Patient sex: M
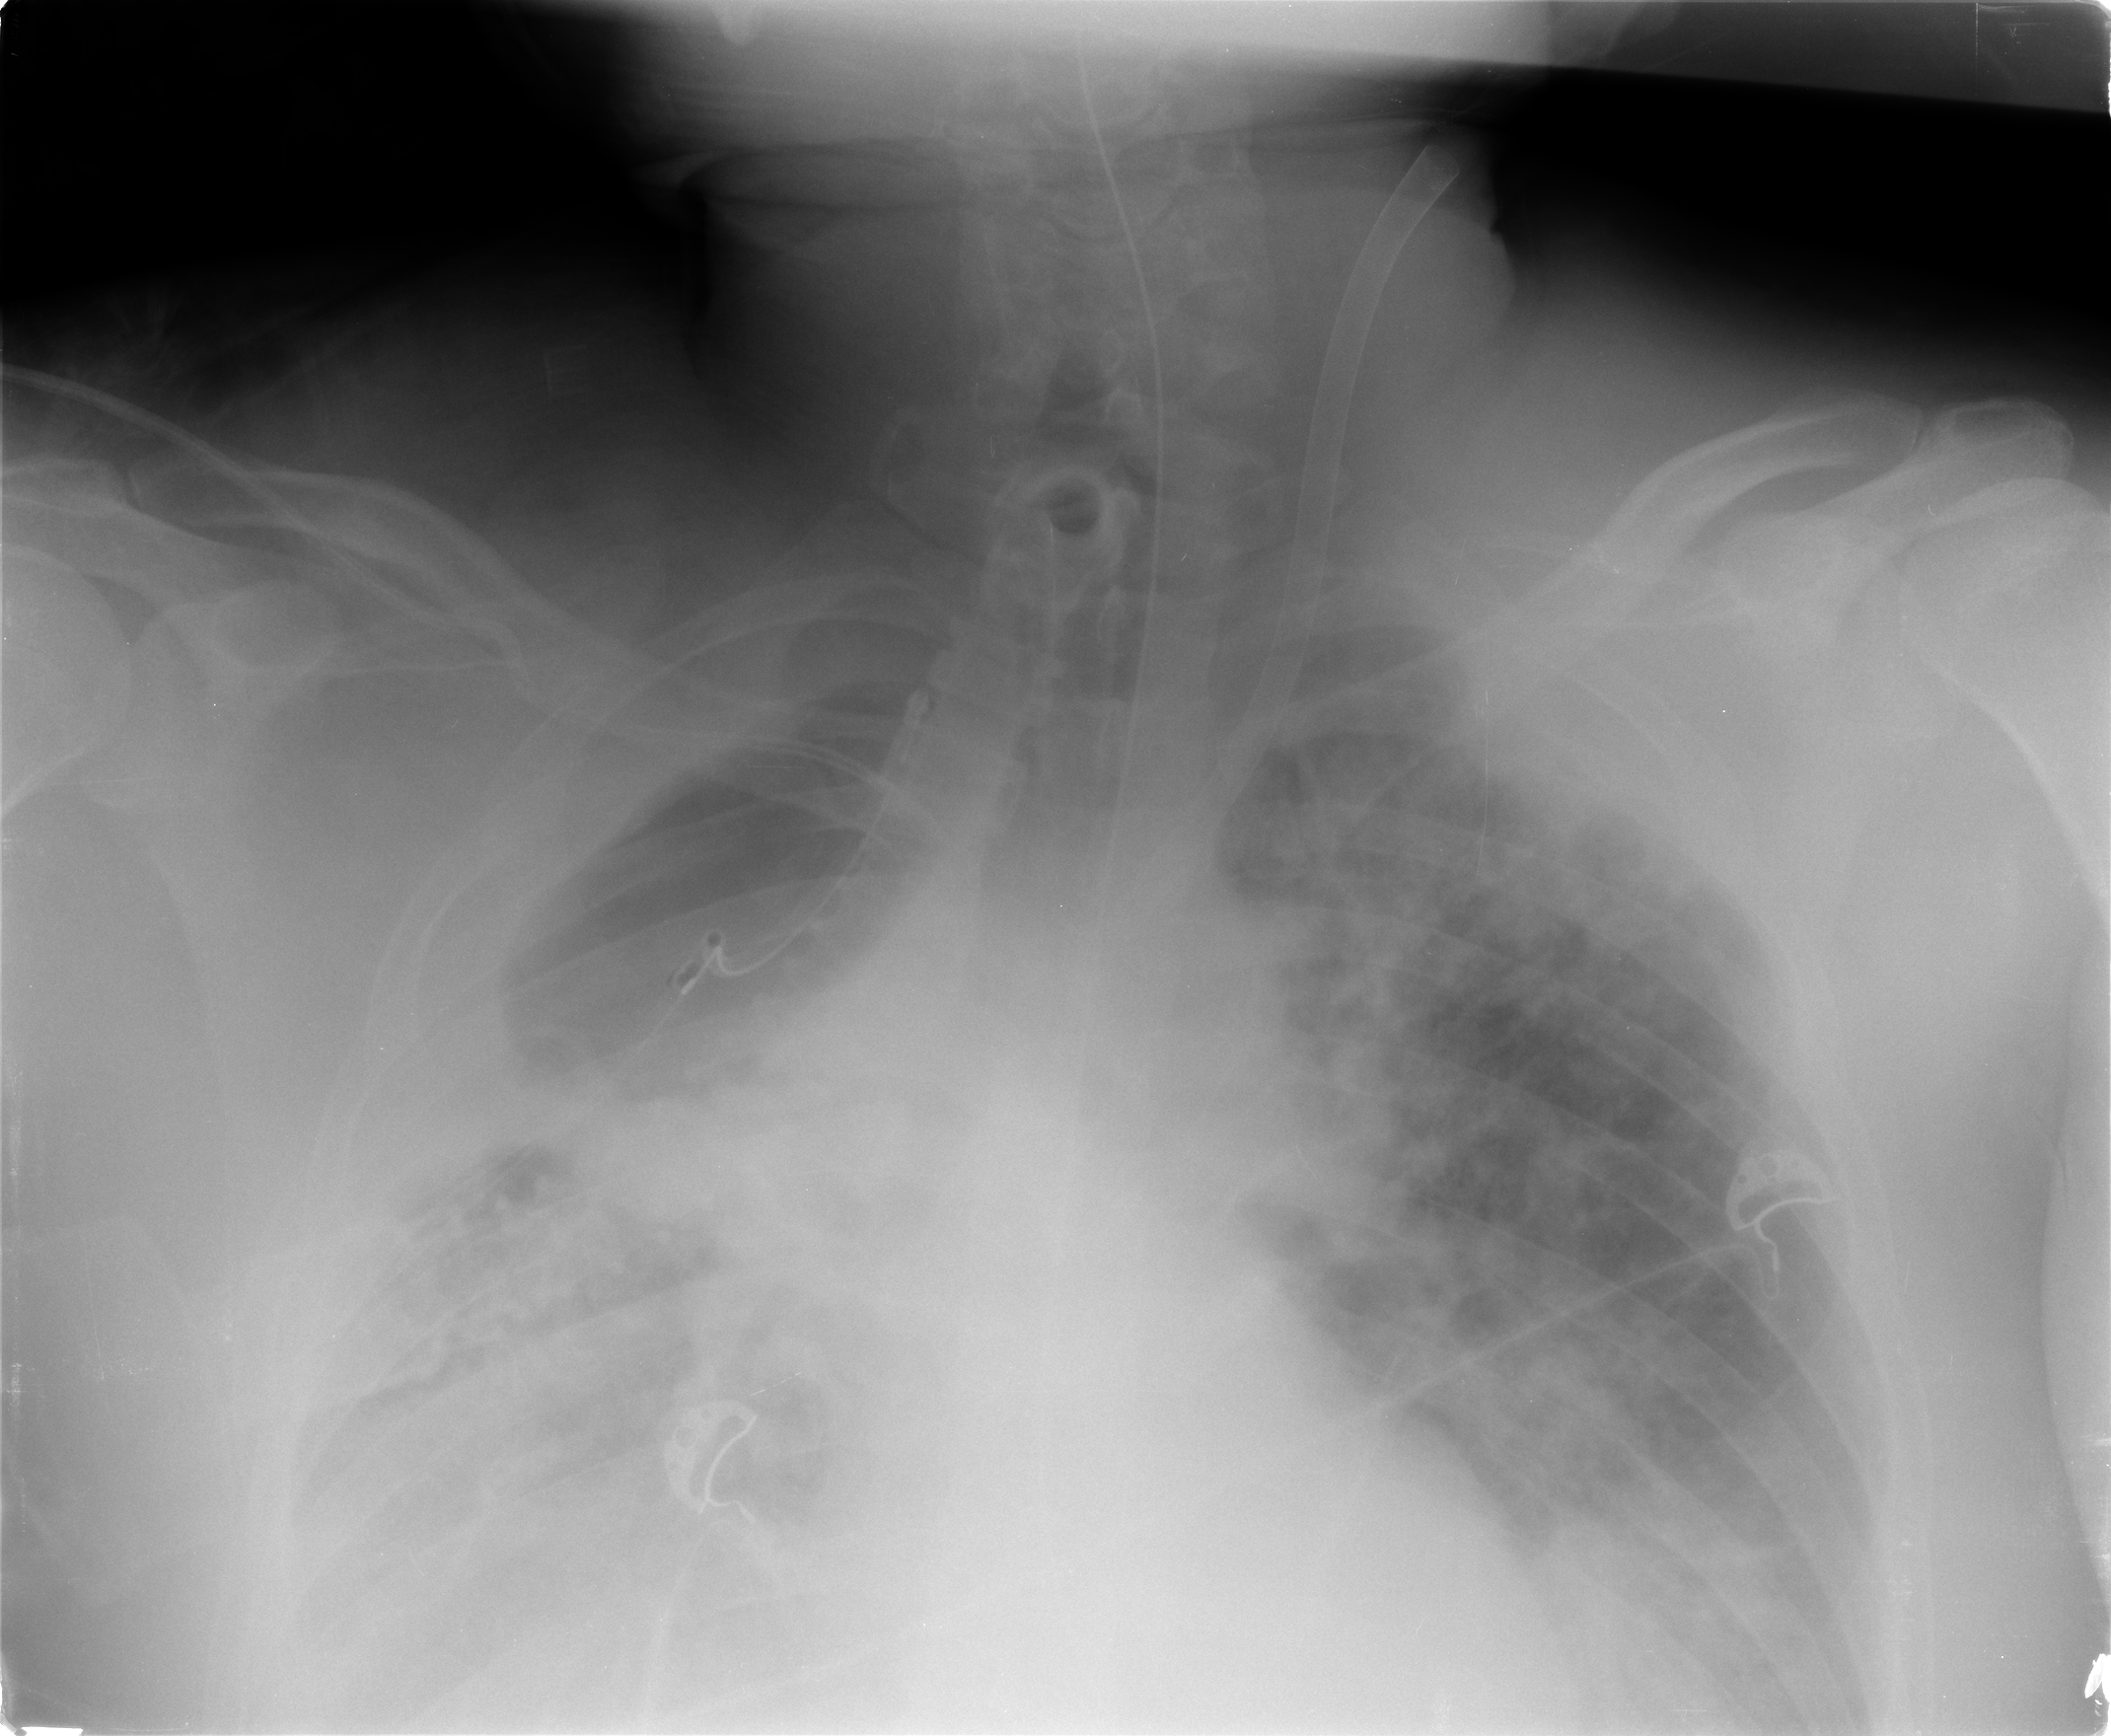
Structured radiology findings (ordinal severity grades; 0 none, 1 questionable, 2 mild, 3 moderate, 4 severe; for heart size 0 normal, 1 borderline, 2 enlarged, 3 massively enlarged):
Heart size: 1
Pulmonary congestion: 3
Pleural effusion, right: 3
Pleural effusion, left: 2
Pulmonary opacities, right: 3
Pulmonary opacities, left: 3
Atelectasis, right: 3
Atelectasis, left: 2